Question: I have am trying to let my user pick a date and enter into the datebase using the dateedit widget and im doing this by using a delegate but for some reason it attaches the time aswell
'''
class ProductDelegate(QtSql.QSqlRelationalDelegate):
def __init__(self):
super().__init__()
def createEditor(self, parent, option, index):
if index.column() == 3:
editor = QtGui.QDateEdit(parent)
now = QtCore.QDate.currentDate()
editor.setMinimumDate(now)
editor.setCalendarPopup(True)
return editor
else:
return QtSql.QSqlRelationalDelegate.createEditor(self, parent, option, index)
'''
the string that's left once the date is picked is something like '30/01/2015 00:00:00' I do not want the time in there? what is the work around this?

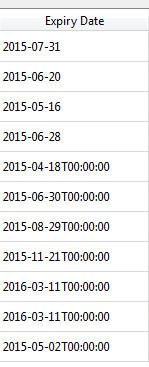
Answer: It looks like you may not be formatting the values correctly when setting the editor and/or model data. The delegate should probably look something like this:
'''
class ProductDelegate(QtSql.QSqlRelationalDelegate):
def createEditor(self, parent, option, index):
if index.column() == 3:
editor = QtGui.QDateEdit(parent)
now = QtCore.QDate.currentDate()
editor.setDisplayFormat('yyyy-MM-dd')
editor.setMinimumDate(now)
editor.setCalendarPopup(True)
return editor
return super(ProductDelegate, self).createEditor(parent, option, index)
def setEditorData(self, editor, index):
if index.column() == 3:
data = index.data()
if not isinstance(data, QtCore.QPyNullVariant):
editor.setDate(QtCore.QDate.fromString(data))
else:
super(ProductDelegate, self).setEditorData(editor, index)
def setModelData(self, editor, model, index):
if index.column() == 3:
value = editor.date().toString('yyyy-MM-dd')
model.setData(index, value, QtCore.Qt.EditRole)
else:
super(ProductDelegate, self).setModelData(editor, model, index)
'''